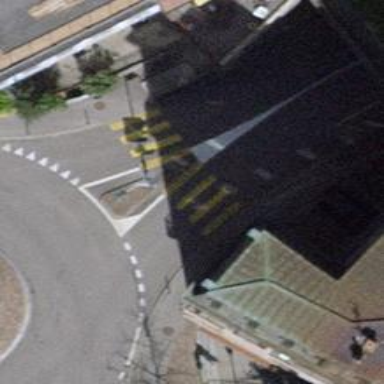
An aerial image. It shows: Uncontrolled crossing with traffic island.